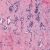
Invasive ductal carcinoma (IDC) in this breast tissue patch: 1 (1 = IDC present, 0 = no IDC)